Interaction volume radius: 5 \u00c5
Interaction volume height: 30 \u00c5
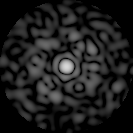
Disorder parameter: 0.8352